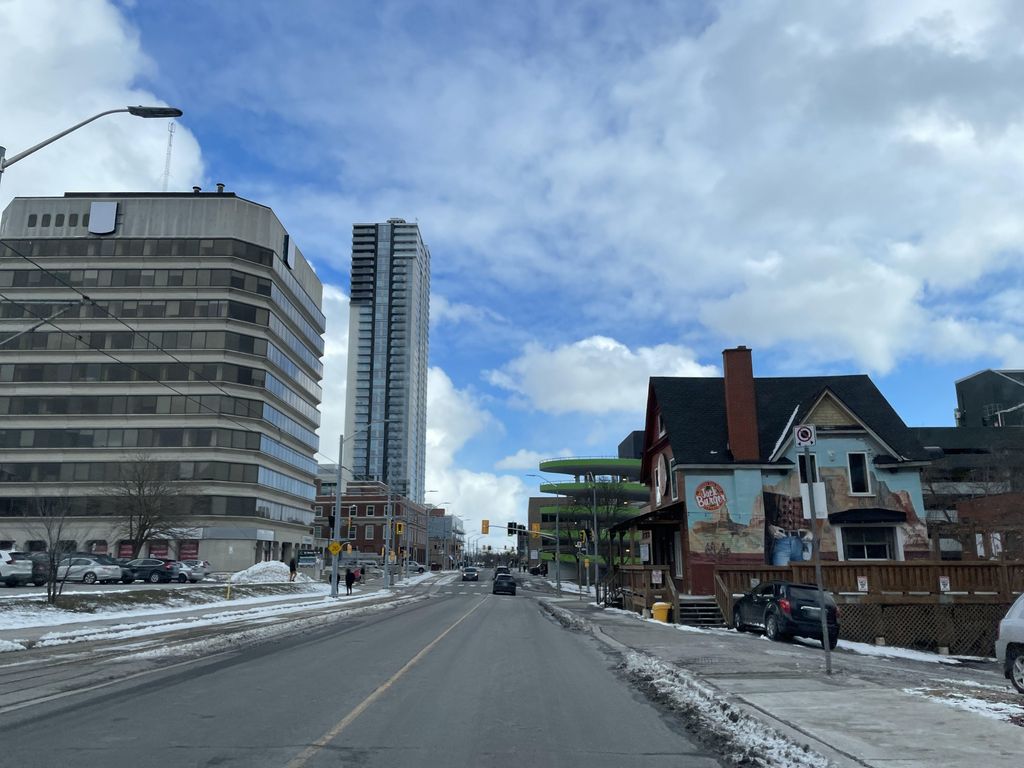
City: kitchener-waterloo